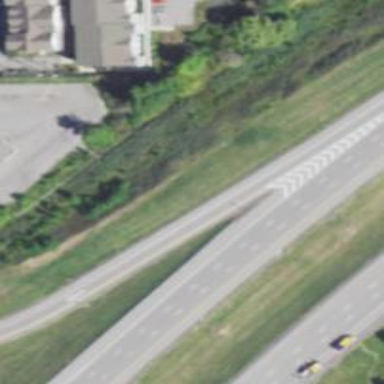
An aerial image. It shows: Motorway link with embankment beside it.